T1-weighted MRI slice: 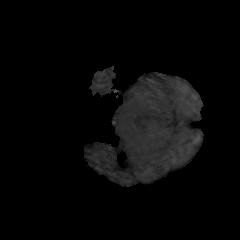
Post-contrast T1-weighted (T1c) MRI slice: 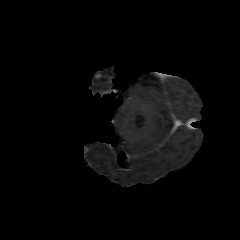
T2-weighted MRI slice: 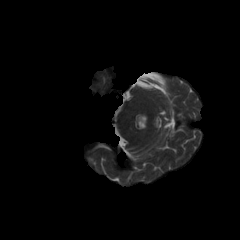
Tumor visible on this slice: no